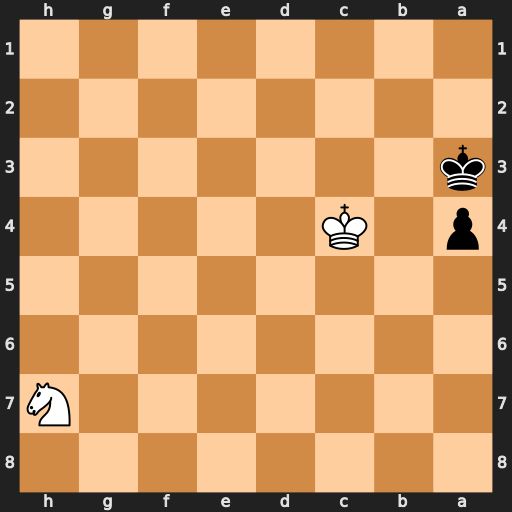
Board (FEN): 8/7N/8/8/p1K5/k7/8/8
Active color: b
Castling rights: -
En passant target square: -
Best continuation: Kb2 Nf6 a3 Nd5 a2 Nc3 a1=Q